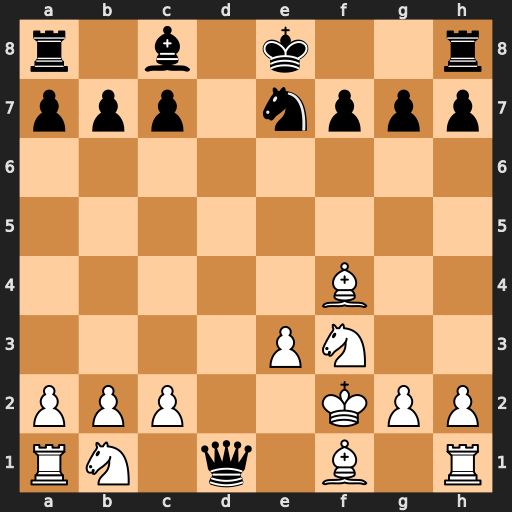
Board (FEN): r1b1k2r/ppp1nppp/8/8/5B2/4PN2/PPP2KPP/RN1q1B1R
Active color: w
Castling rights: kq
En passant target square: -
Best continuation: Bb5+ Qd7 Bxd7+